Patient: sex M, age 51
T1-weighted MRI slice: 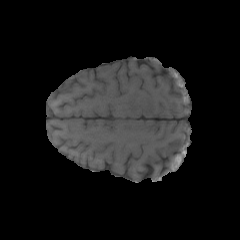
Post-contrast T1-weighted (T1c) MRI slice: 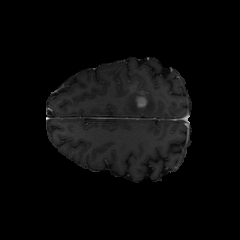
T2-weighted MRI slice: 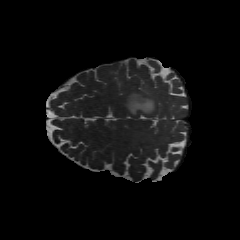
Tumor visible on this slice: yes
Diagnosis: Glioblastoma, IDH-wildtype
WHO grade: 4